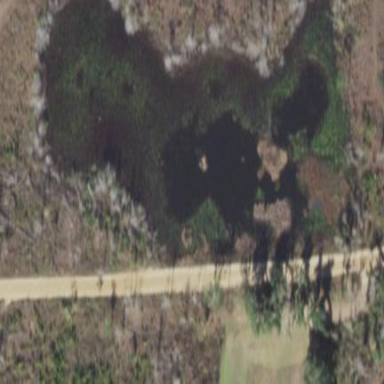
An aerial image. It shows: Marshy wetland area.